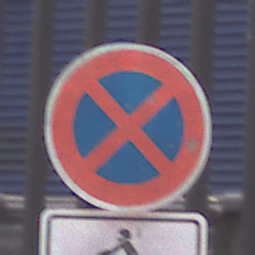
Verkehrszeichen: AbsolutesHalteverbot
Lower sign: EinspurigeFahrzeugeFrei3
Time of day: MorningAfternoon
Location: Outdoor (Urban)
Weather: Overcast
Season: NotSpecified
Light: Natural